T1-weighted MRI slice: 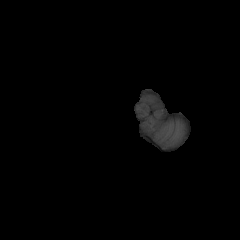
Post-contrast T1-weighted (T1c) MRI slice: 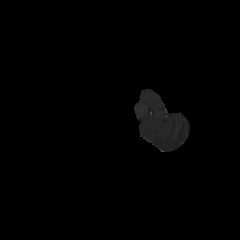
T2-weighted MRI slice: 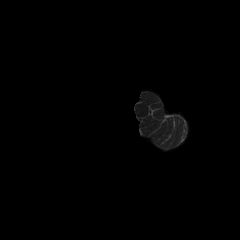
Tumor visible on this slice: no